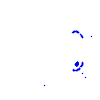
Particle: electron